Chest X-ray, AP view. Patient: 46 years old, sex F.
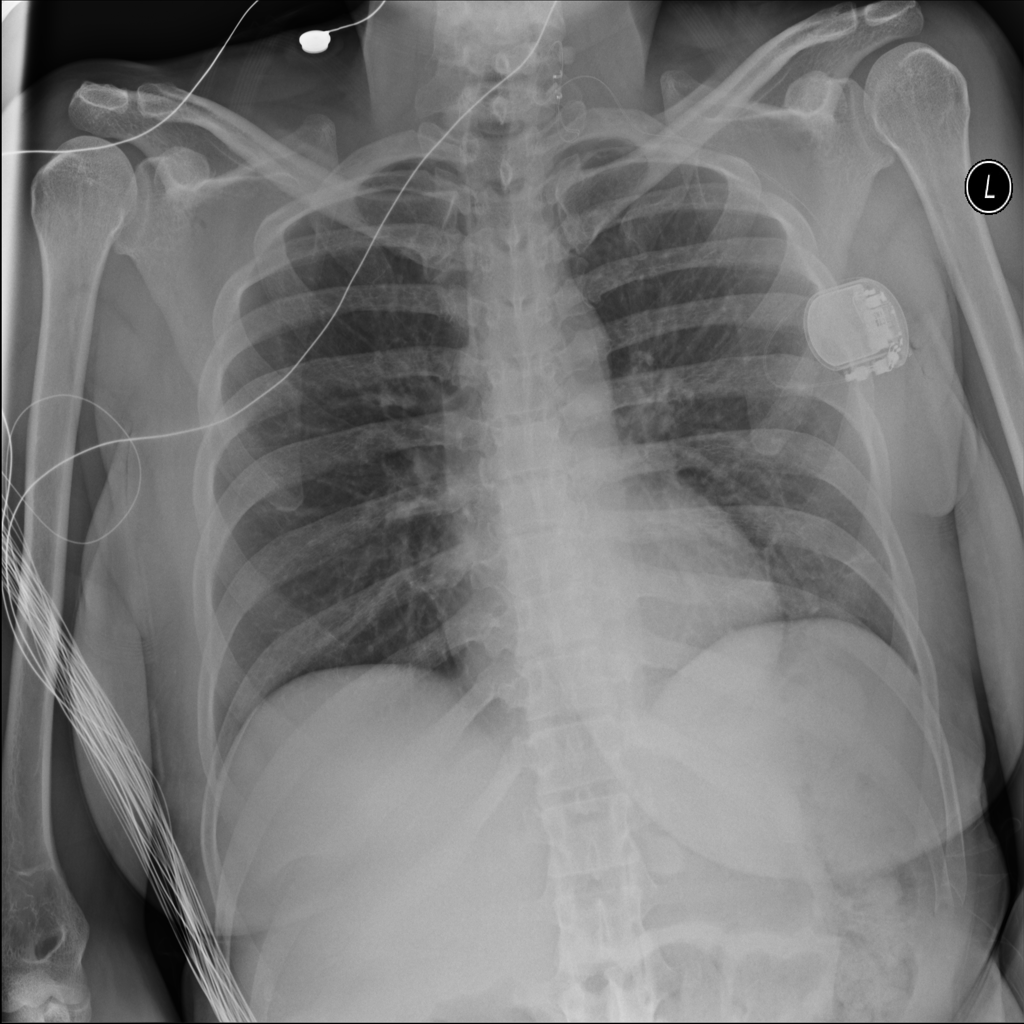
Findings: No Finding